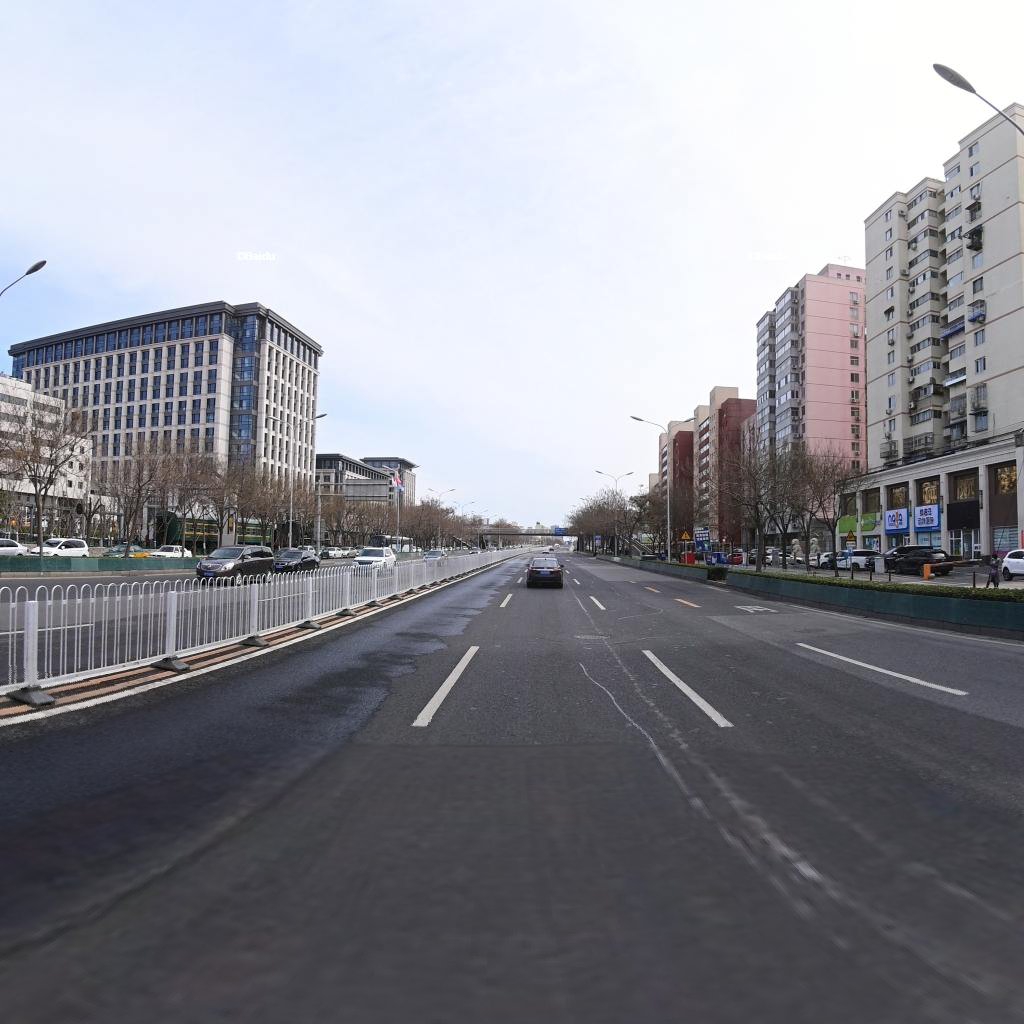
Region: Haidian
Road damage annotations: longitudinal patch, longitudinal patch, longitudinal patch